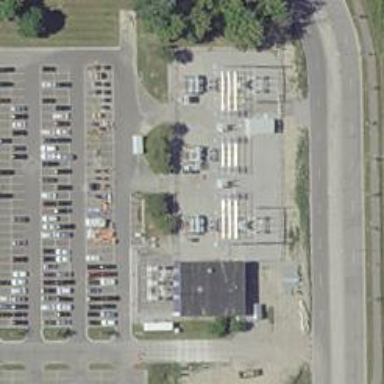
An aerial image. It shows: Switch for power supply.